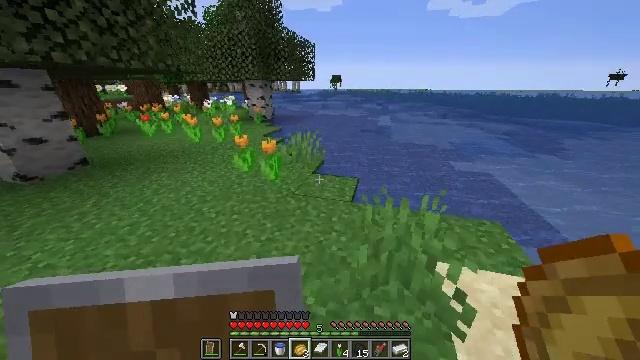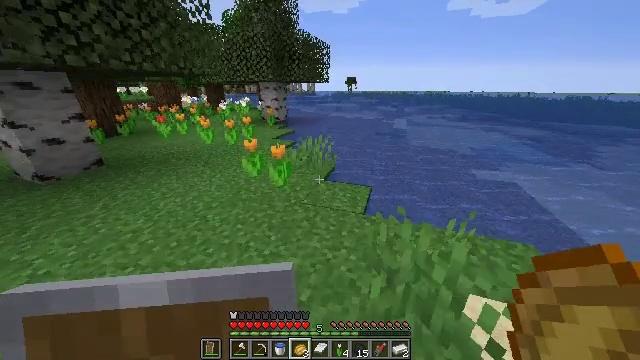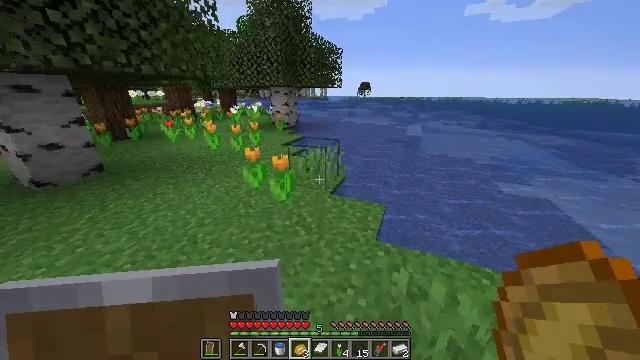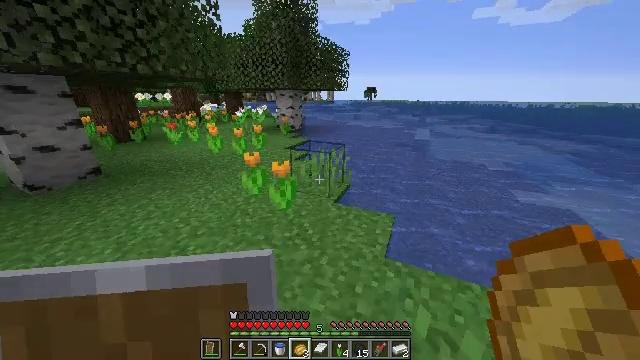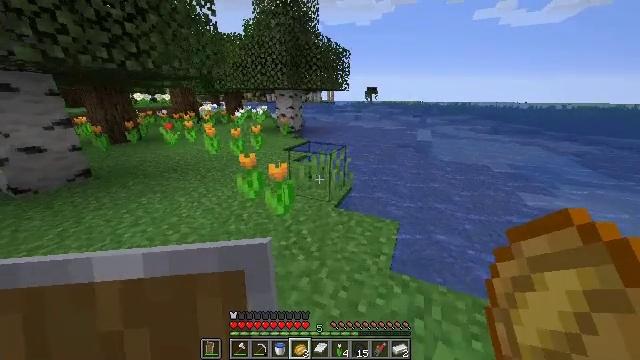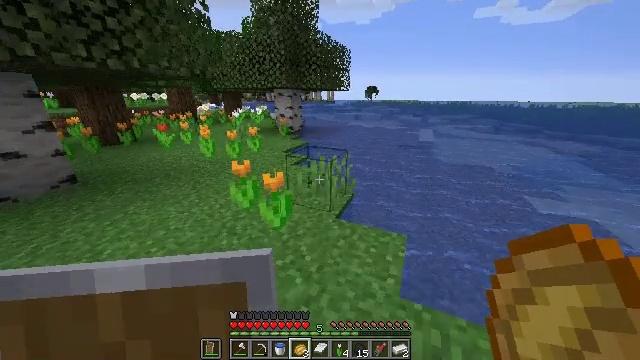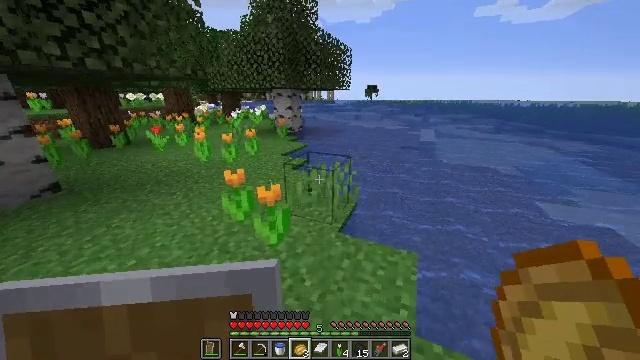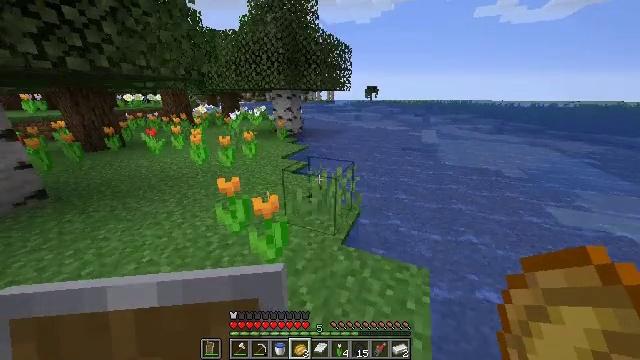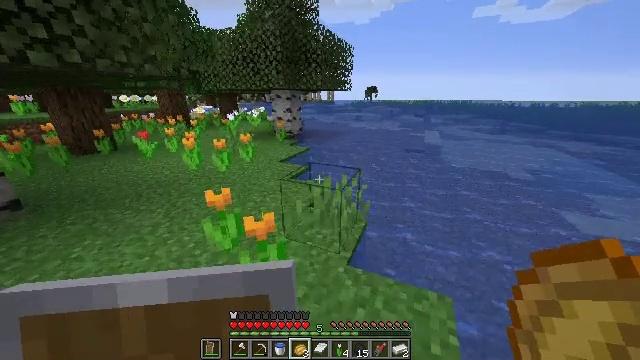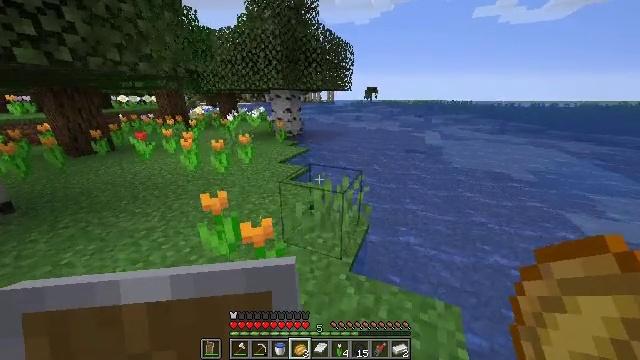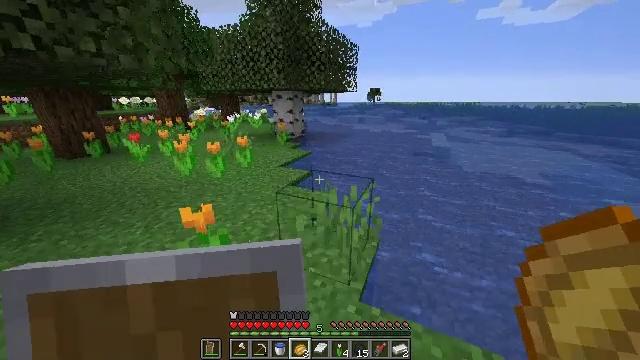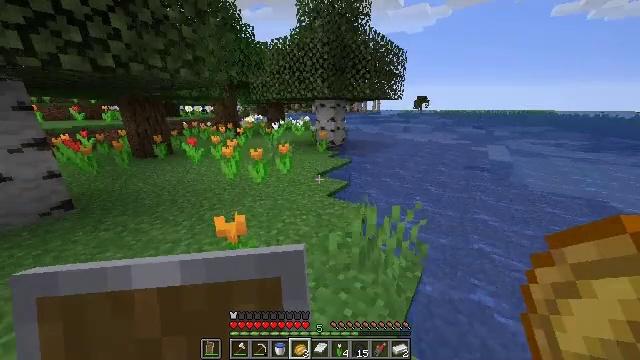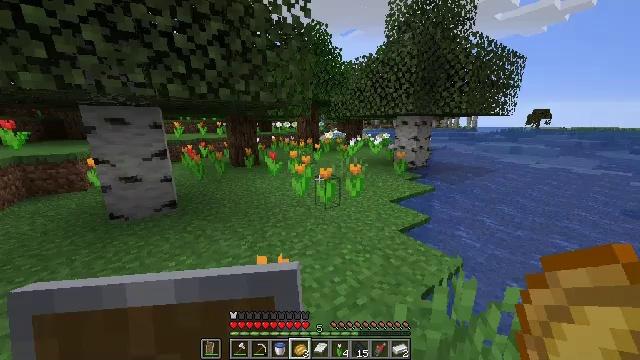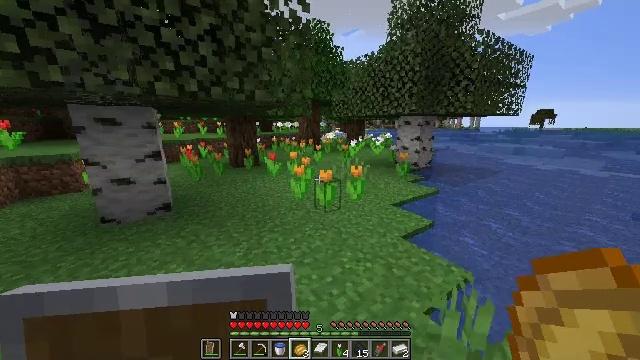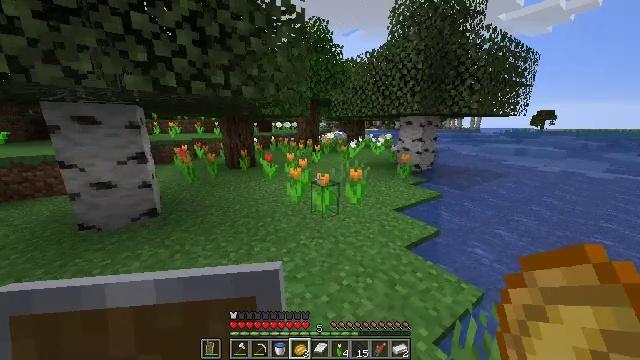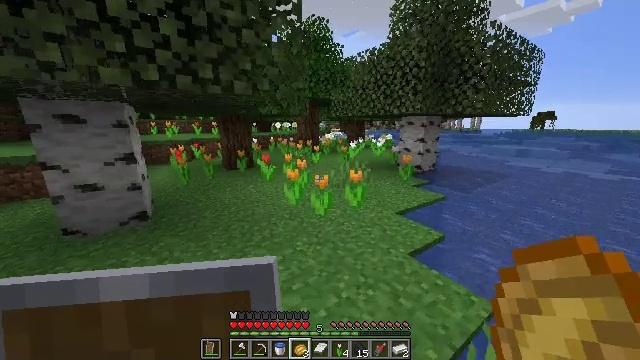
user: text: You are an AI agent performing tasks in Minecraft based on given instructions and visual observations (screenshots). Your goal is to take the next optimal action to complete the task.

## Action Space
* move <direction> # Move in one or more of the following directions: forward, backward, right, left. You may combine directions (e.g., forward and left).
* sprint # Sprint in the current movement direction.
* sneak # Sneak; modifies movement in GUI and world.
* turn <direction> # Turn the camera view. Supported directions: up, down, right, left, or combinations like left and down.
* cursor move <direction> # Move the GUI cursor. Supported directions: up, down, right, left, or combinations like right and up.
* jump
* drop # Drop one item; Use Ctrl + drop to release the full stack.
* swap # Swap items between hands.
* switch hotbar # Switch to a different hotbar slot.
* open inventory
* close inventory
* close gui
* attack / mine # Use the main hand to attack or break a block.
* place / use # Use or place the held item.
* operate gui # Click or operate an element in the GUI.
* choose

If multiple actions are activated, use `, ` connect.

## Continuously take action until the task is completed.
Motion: motion action
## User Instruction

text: Remove a baked potato from the inventory.
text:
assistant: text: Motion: move forward, sprint, turn left
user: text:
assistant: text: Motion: move forward, sprint, turn left and up
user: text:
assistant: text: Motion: move forward, sprint, turn left
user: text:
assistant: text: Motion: move forward, sprint
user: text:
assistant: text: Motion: move forward, sprint
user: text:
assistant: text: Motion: move forward, sprint
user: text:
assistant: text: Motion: move forward, sprint
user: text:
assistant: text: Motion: move forward, sprint
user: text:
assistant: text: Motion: move forward, sprint
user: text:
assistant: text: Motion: move forward, sprint
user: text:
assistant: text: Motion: move forward, sprint, turn left and up
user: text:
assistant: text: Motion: move forward, sprint, turn left and up
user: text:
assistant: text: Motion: move forward, sprint
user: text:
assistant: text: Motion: move forward, sprint
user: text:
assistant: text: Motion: move forward, sprint
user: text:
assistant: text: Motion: move forward, sprint
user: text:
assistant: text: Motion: move forward, sprint, turn right and up
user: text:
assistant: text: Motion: move forward, sprint, turn right and up
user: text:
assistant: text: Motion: move forward, sprint
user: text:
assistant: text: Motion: move forward, sprint
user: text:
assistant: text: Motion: move forward, sprint
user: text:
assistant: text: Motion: move forward, sprint, jump
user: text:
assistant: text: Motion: move forward, sprint, jump
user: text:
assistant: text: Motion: move forward, sprint, jump
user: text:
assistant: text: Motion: move forward, sprint, jump
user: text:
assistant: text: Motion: move forward, sprint, jump
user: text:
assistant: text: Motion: move forward, sprint
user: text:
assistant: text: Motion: move forward, sprint
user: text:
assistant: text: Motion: move forward, sprint
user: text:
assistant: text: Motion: move forward, sprint